Question: I have read some literature about SIFT and watched some videos also. I understood most of the concepts behind SIFT but one thing which confuses me is about SIFT descriptors.
In SIFT:
- - '16 x 16'- '16 x 16''4 x 4'- '8 bin''4 x 4'- '4 x 4 x 8 = 128'

- - '128 columns''1 row'- '128 columns''1 row''50 rows''128 colmuns'
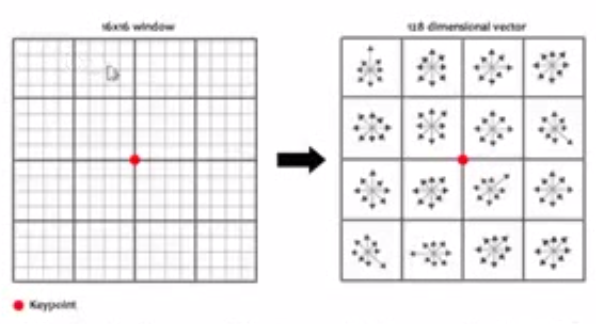
Answer: The opencv's 2.4.8 source says you should get n by 128 descriptor matrix, where n is the number of keypoints. You can see creates descriptor for every keypoint by refrencing rows.
'''
static void calcDescriptors(const vector<Mat>& gpyr, const vector<KeyPoint>& keypoints,
Mat& descriptors, int nOctaveLayers, int firstOctave )
{
int d = SIFT_DESCR_WIDTH, n = SIFT_DESCR_HIST_BINS;
for( size_t i = 0; i < keypoints.size(); i++ )
{
// [...]
// some unrelevant code
calcSIFTDescriptor(img, ptf, angle, size*0.5f, d, n, descriptors.ptr<float>((int)i));
}
}
'''